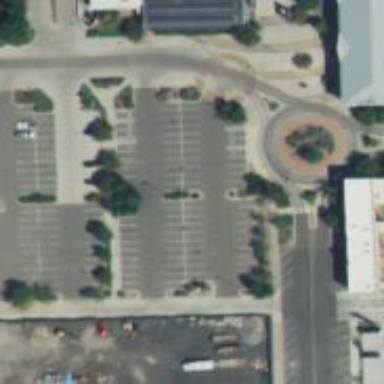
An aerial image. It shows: Parking space is available.